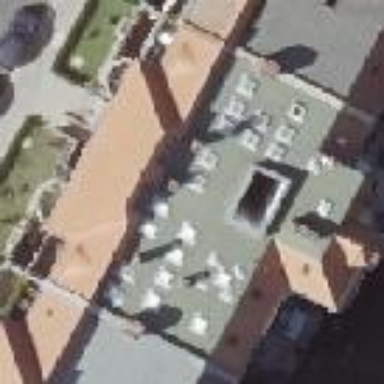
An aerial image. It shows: Building consisting of apartments with double saltbox roof shape.